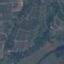
Label: PermanentCrop